Question: I got a response from my Alamofire post request. I want to get the Status code from the response.
Here in the code:
'''
case .success(let upload, _, _):
upload.responseJSON { response in
print(response.result.value!)
}
'''
Here is the response looks like:

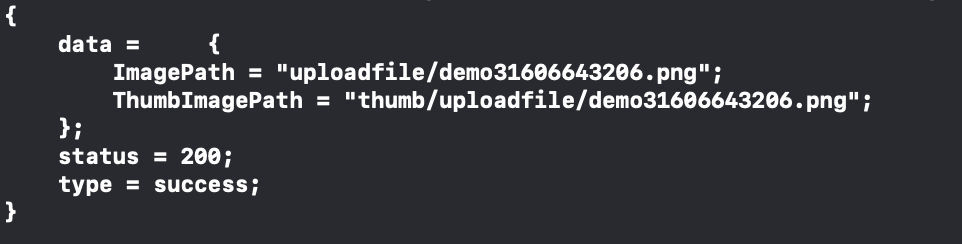
Answer: The 'value' property of the response's result is a dictionary. You can extract status like this:
'''
let json = response.result.value as? [String: Any]
if let status = json?["status"] as? Int {
print(status)
}
'''